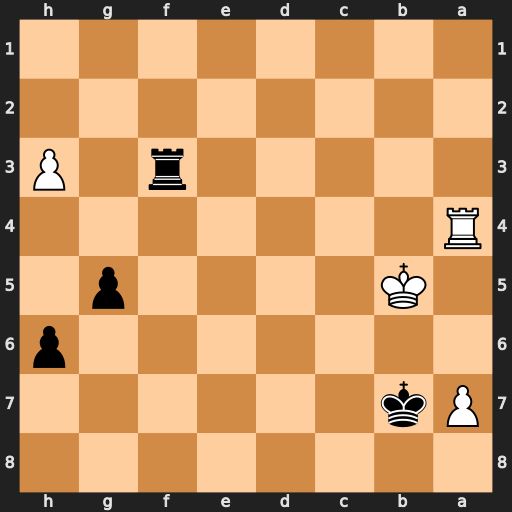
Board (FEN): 8/Pk6/7p/1K4p1/R7/5r1P/8/8
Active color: b
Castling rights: -
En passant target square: -
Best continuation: Rf5+ Kc4 Rf4+